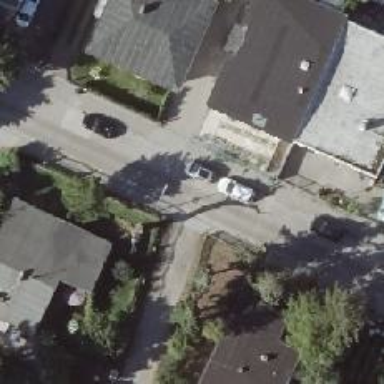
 with vehicles parked on the street itself."